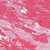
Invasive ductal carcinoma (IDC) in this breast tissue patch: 0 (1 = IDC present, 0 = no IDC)